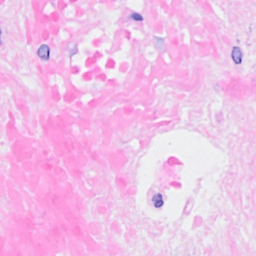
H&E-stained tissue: Breast